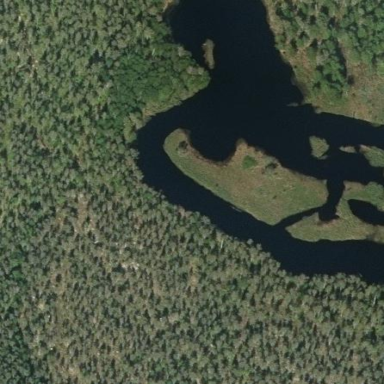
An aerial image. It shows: Islet within marsh wetland area.